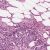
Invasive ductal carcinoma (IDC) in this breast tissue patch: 1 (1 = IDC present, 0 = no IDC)